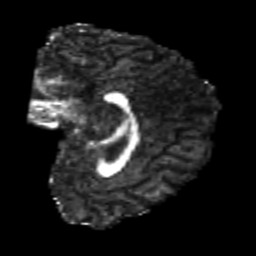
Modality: FA
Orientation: sagittal
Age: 22
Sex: male
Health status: healthy
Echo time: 0.074 s